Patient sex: M
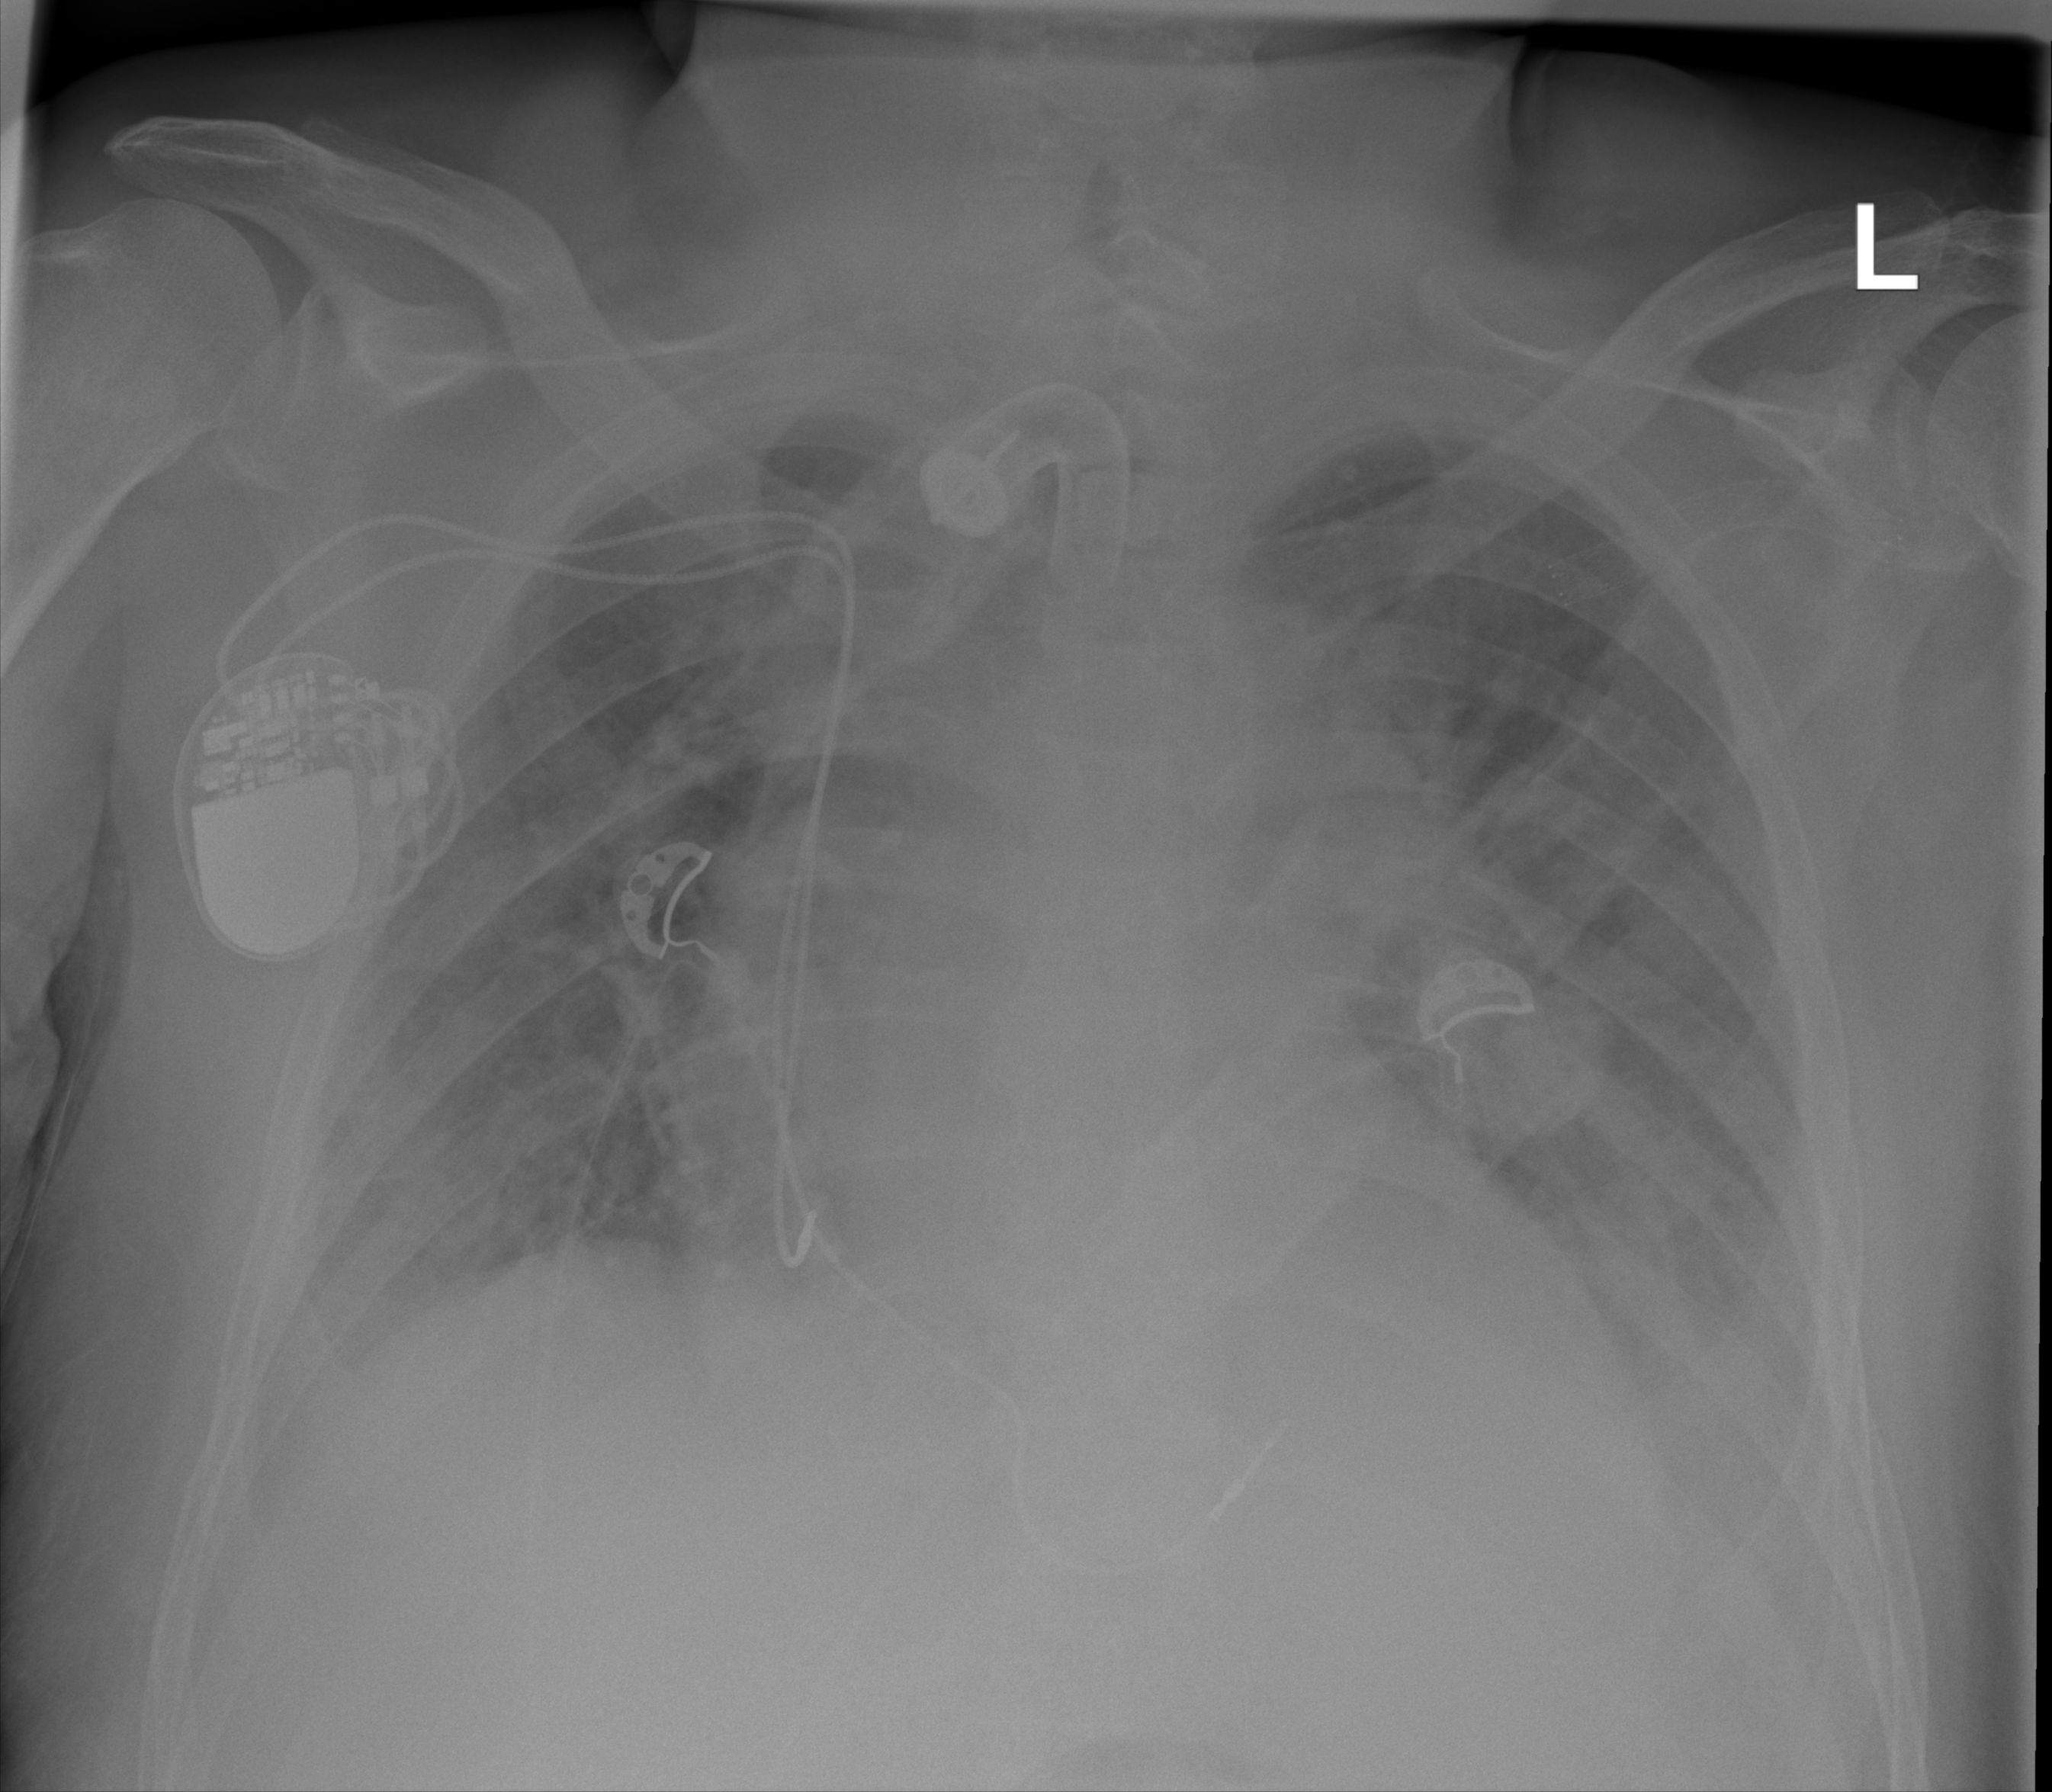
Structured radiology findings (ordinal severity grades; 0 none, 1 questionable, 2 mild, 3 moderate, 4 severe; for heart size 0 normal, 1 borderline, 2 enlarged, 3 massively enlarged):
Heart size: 2
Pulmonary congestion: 3
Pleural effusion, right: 2
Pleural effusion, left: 3
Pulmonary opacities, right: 2
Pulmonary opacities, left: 2
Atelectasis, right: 2
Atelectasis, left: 3